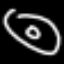
Label: donut